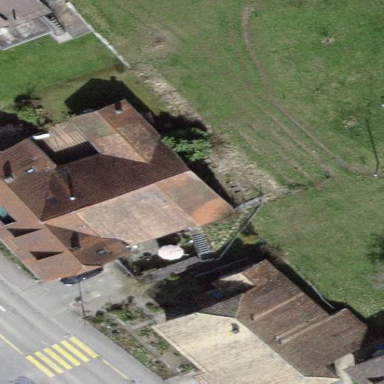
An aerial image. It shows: Farm building.